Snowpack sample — Loveland Pass, Silver Plume, Colorado, USA (2/11/26, 12:00 PM MST)
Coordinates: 39.663, -105.886
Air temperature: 35 °F
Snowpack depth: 82 cm
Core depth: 10 cm
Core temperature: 15.8 °F
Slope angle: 13°, slope face: 12°
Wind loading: high
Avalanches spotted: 1
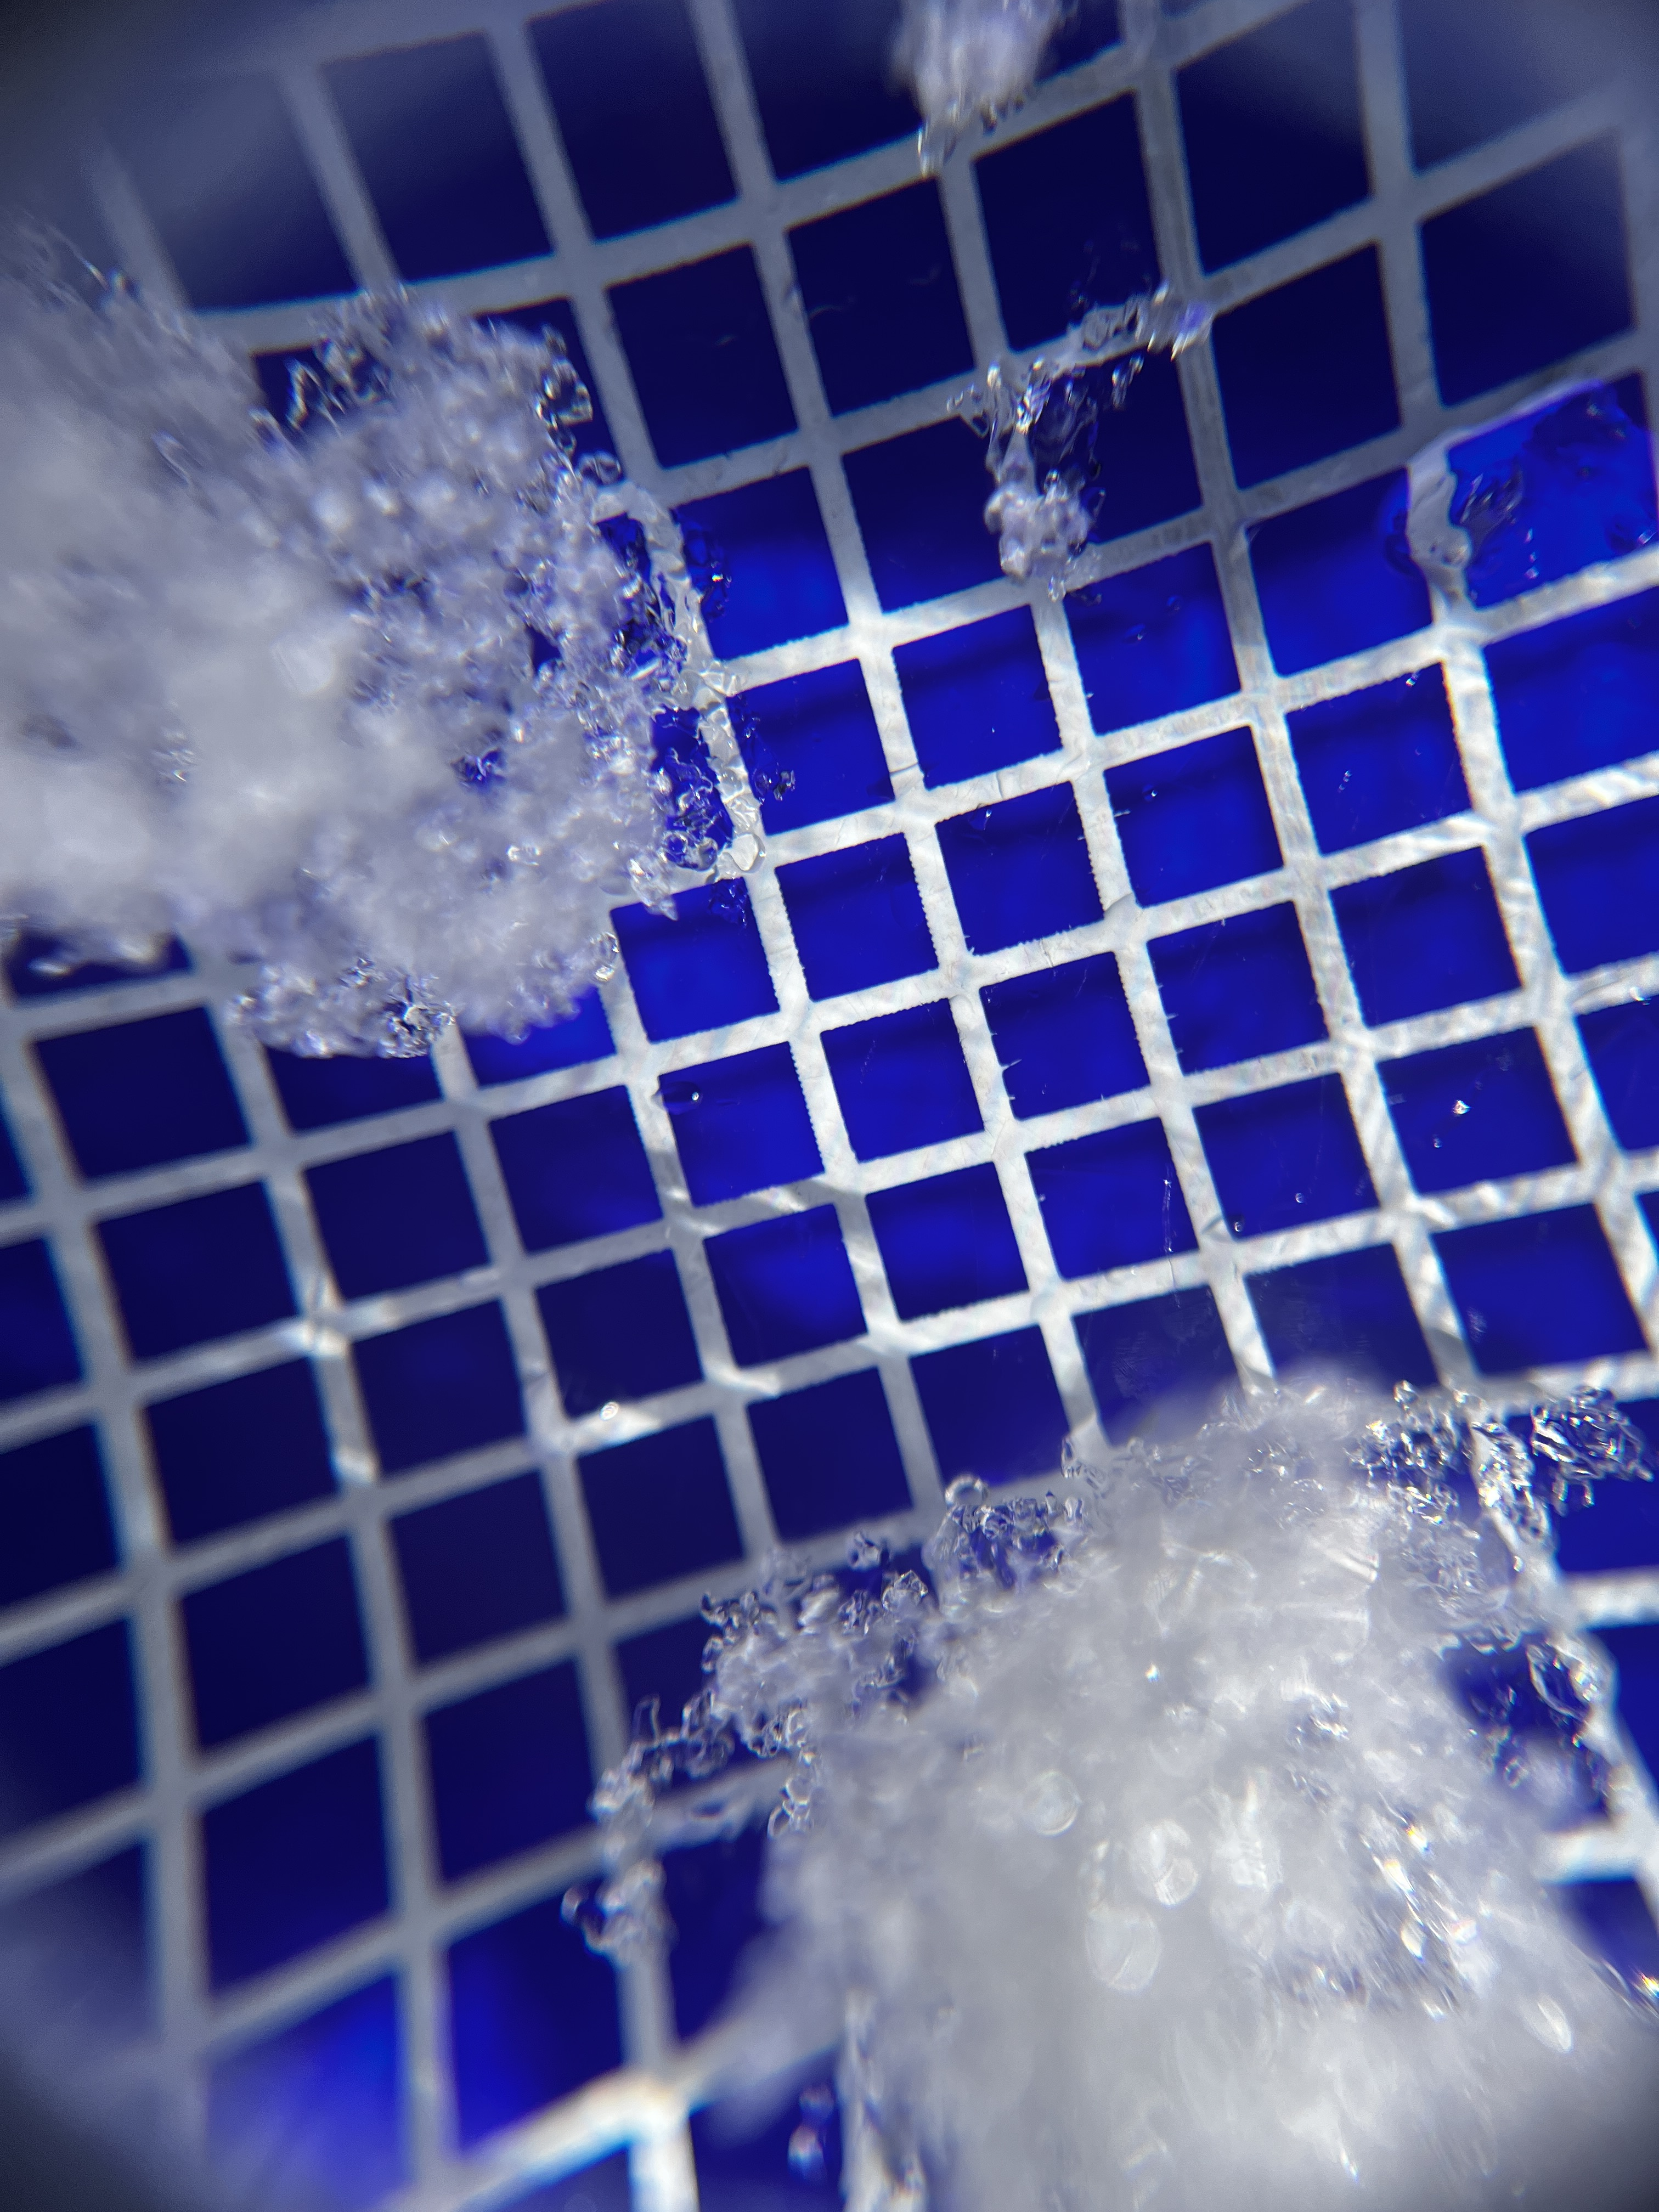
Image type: magnified_profile
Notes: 1 small avalanche spotted on the north side of the bowl, lots of wind loading